Question: I am aware there are similar answers on this topic, but I cant seem to come to any conclusion. I'm using IOS 8 and a tab bar created in app delegate. Is there a way to set the selected tab bar item to a certain colour. preferably without using an image.
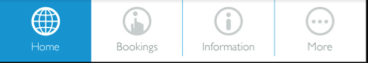
Answer: '''
[[UITabBar appearance] setTintColor:[UIColor myBlueishColor]];
[[UITabBar appearance] setSelectedImageTintColor:[UIColor myBlueishColor]];
'''
You may find more related information here:
<URL>